Aerial crown-view tile of a tropical tree (Barro Colorado Island, Panama), acquired 20241014:
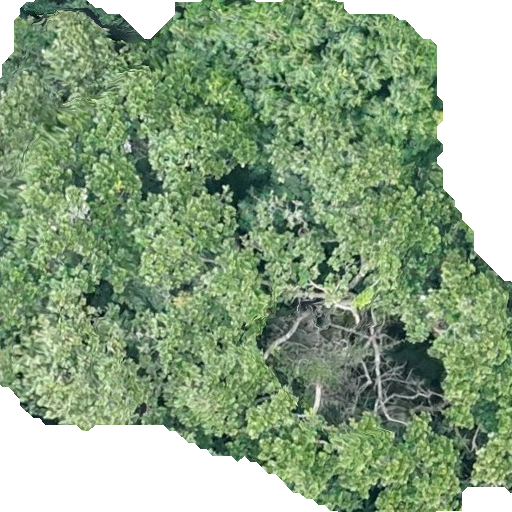
Species: Anacardium excelsum
GBIF accepted scientific name: Anacardium excelsum
Crown area: 363.649 m²